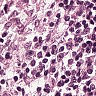
Metastatic tissue present: no